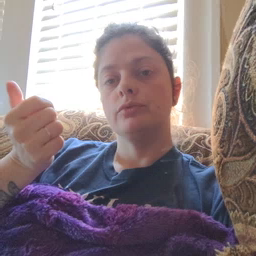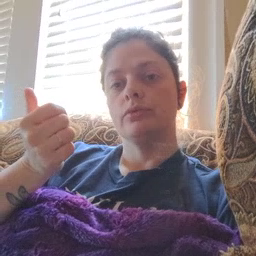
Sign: old